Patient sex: F
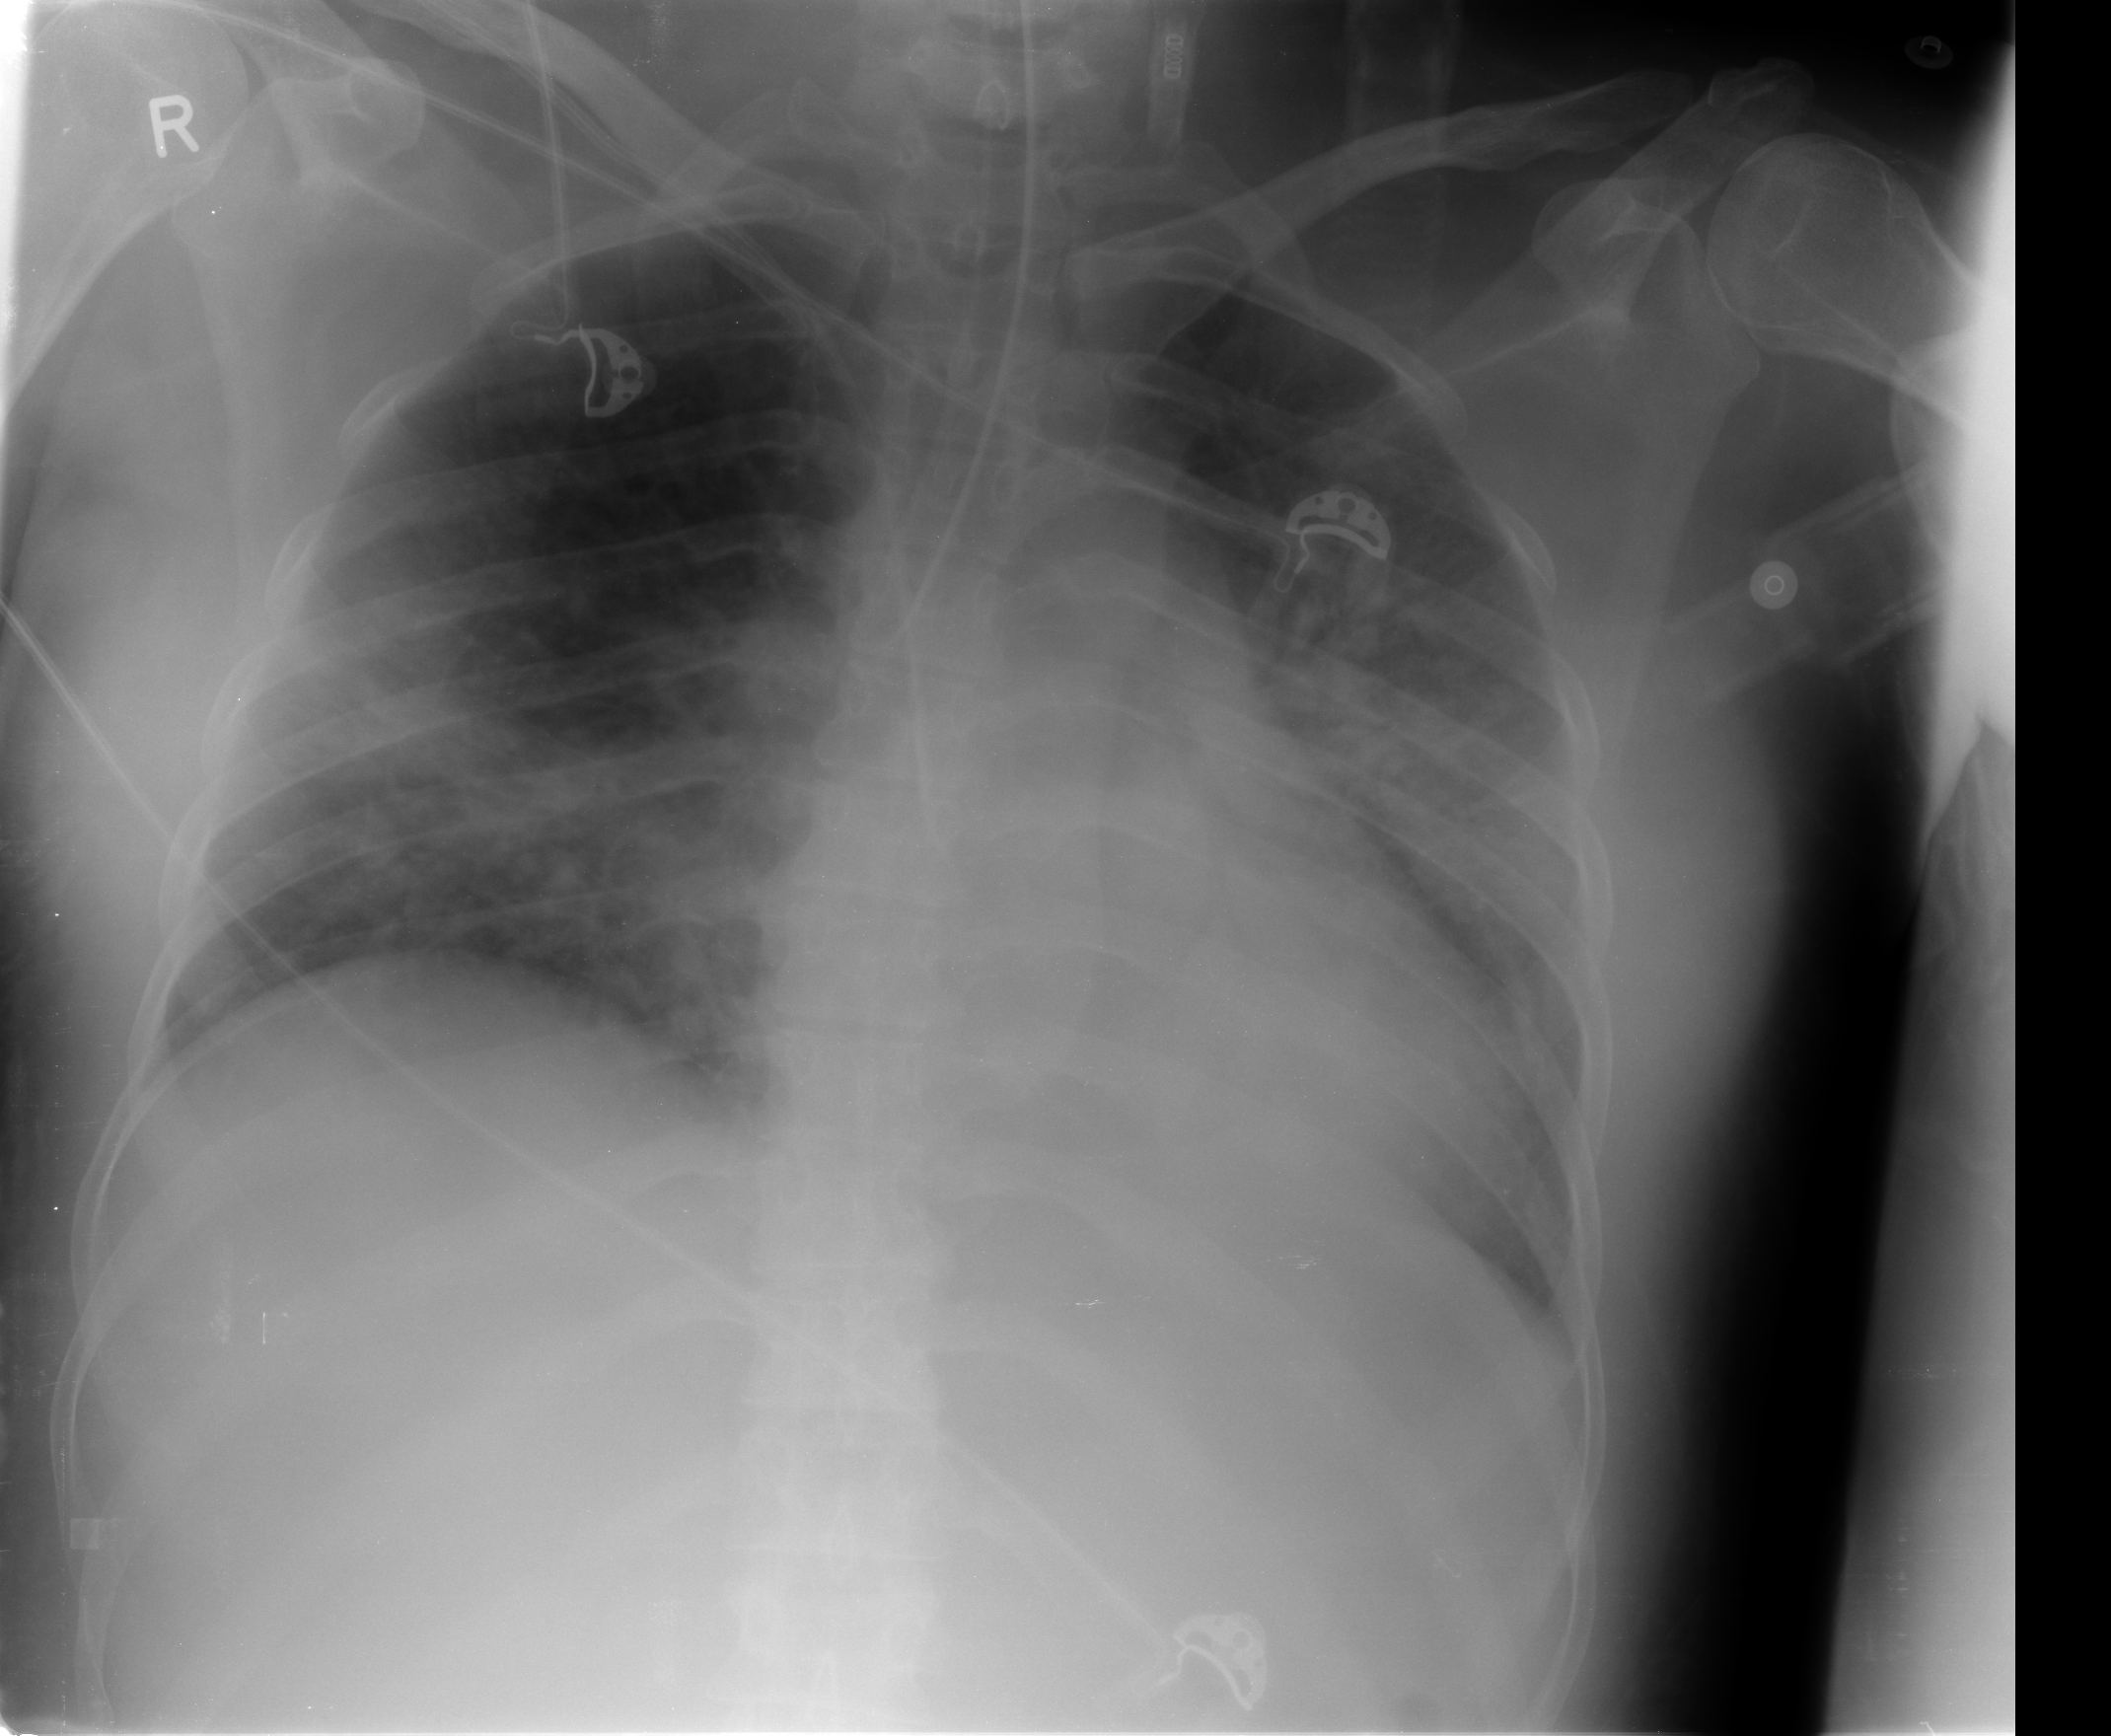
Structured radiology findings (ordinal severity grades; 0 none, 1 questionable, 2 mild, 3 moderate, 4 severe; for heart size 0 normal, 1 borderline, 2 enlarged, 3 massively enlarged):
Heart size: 0
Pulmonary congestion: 0
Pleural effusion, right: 0
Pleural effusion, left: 0
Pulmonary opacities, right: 2
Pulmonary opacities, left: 2
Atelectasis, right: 2
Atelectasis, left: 2